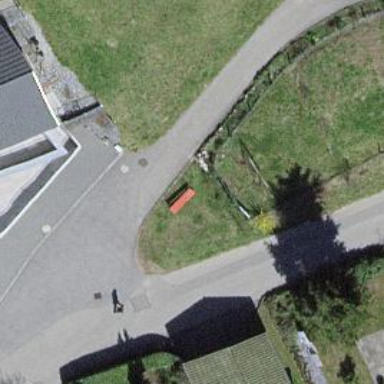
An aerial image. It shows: Bench for seating.